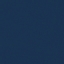
Land use / land cover class: SeaLake